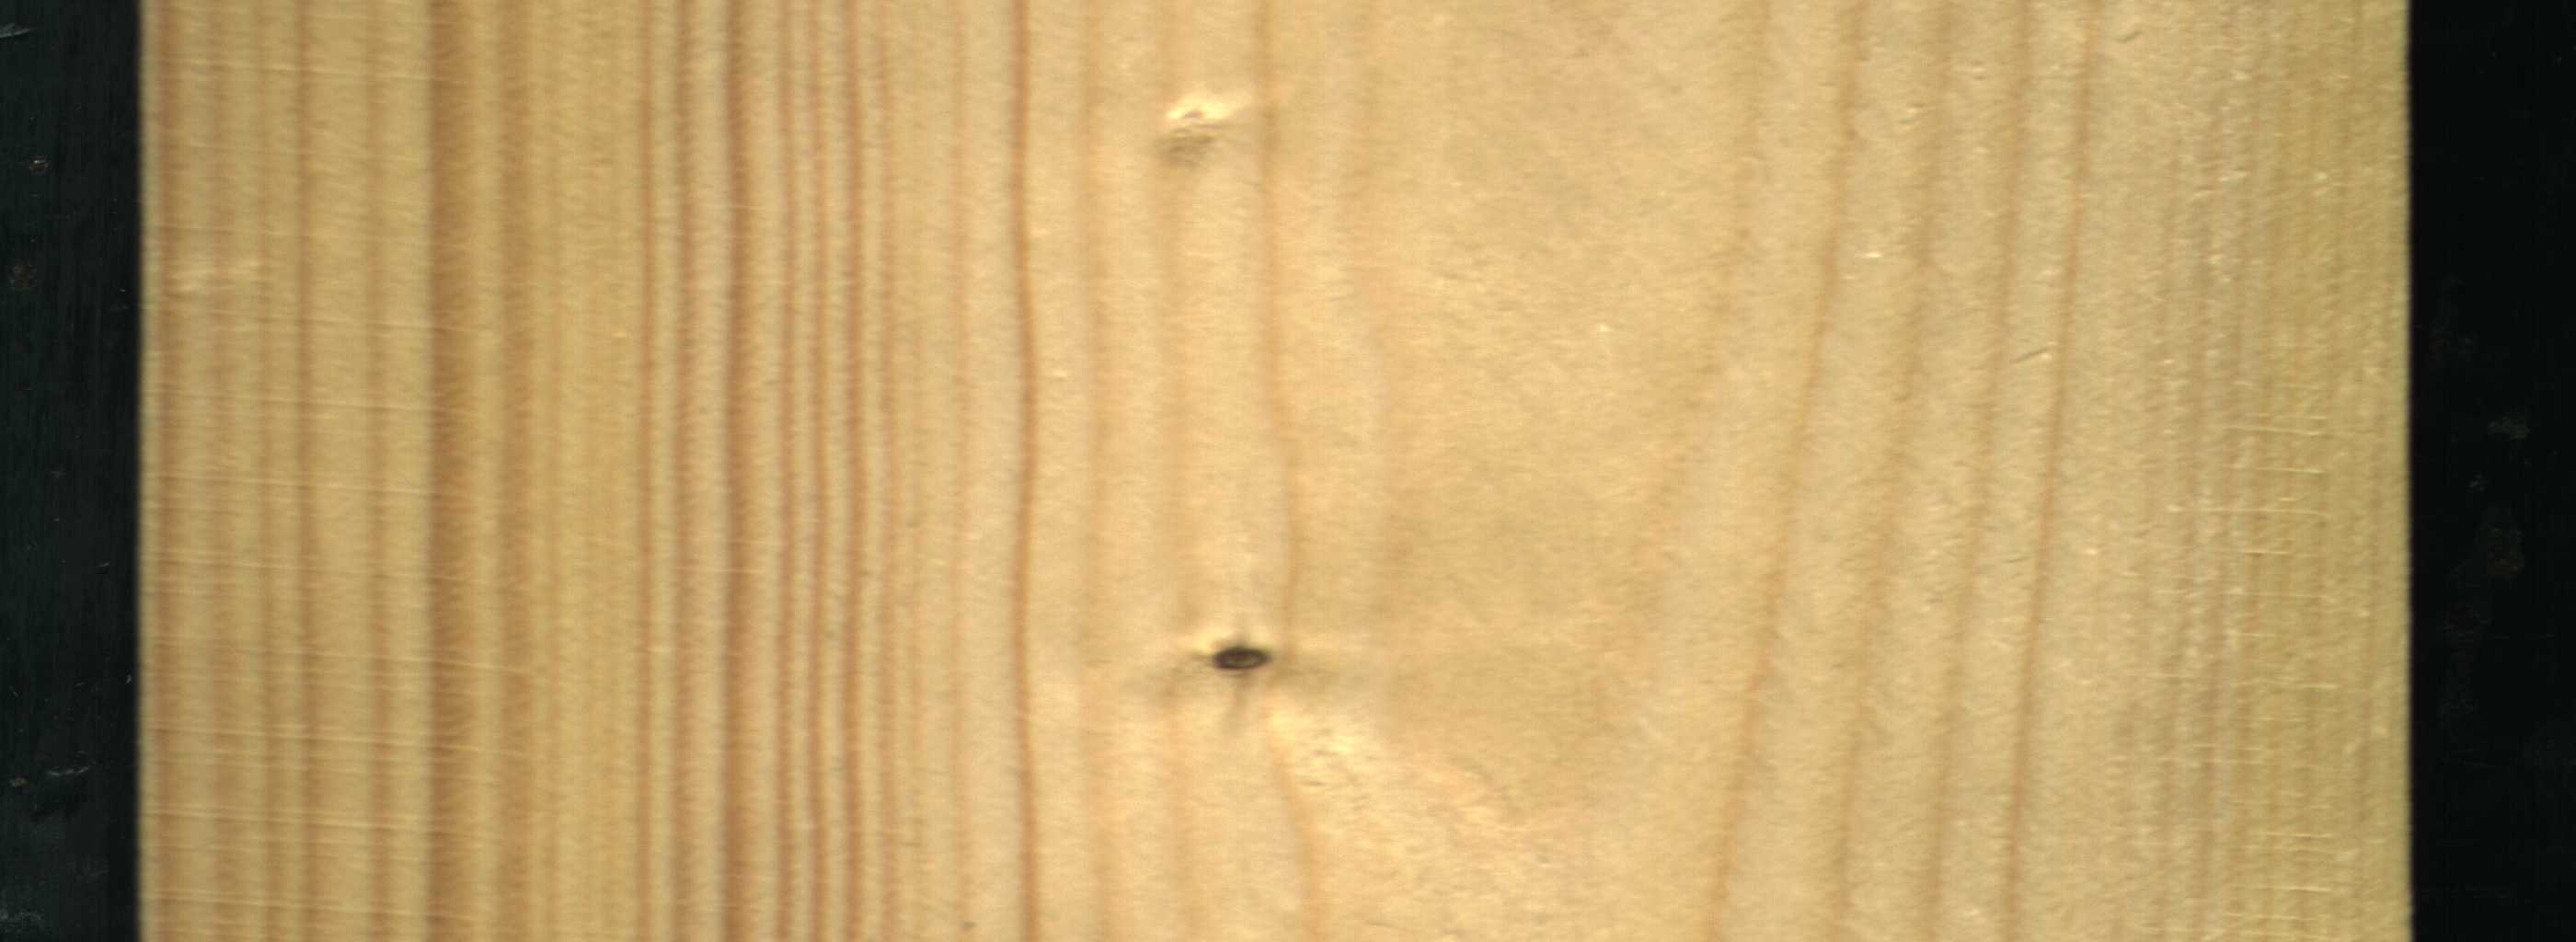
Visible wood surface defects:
Dead_Knot